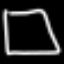
Label: square